Aerial crown-view tile of a tropical tree (Barro Colorado Island, Panama), acquired 20250317:
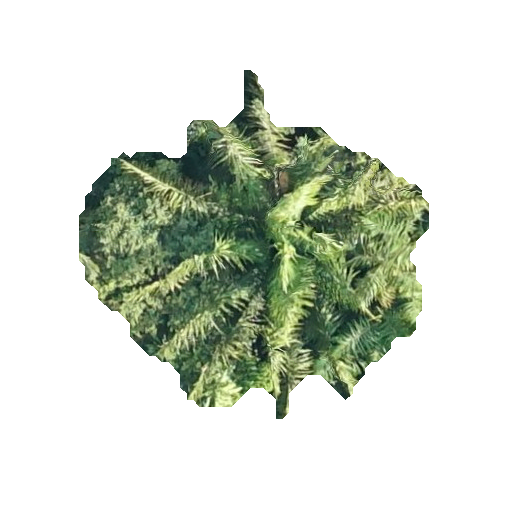
Species: Attalea butyracea
GBIF accepted scientific name: Attalea butyracea
Crown area: 111.025 m²